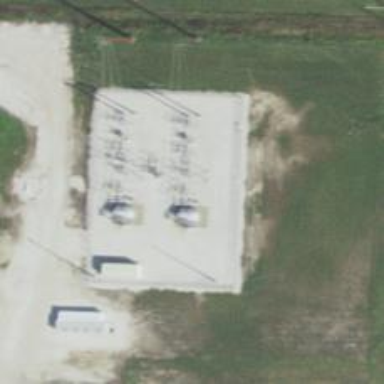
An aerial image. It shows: Switch for power supply.